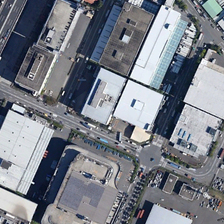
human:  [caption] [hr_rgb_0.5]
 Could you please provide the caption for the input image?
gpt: this area is a large industrial area .

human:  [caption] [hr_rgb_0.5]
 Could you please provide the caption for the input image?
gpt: this area is a large industrial area .

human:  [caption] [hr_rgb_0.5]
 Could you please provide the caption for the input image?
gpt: a lot of white buildings have been built in the industrial area .

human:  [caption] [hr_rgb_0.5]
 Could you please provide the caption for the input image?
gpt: a lot of white buildings have been built in the industrial area .

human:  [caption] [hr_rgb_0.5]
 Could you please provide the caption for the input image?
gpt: this area is a large industrial area .